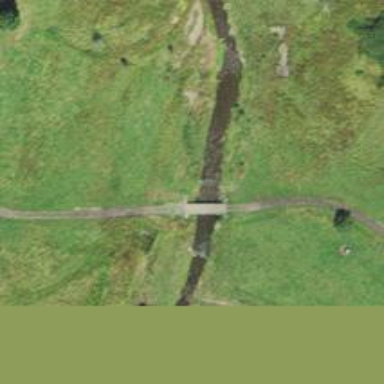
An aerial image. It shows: Unclassified road on bridge.